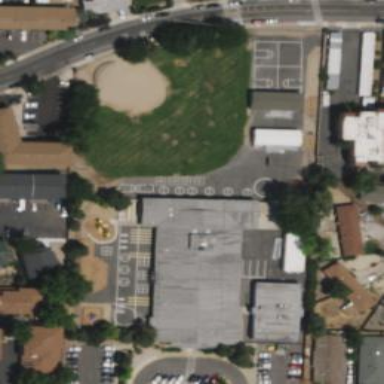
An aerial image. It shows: School building.